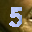
Label: 5